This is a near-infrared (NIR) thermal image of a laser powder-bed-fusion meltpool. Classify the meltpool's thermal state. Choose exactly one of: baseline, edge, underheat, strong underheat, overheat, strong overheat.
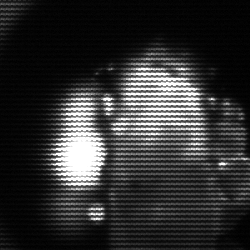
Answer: strong underheat